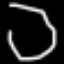
Label: octagon